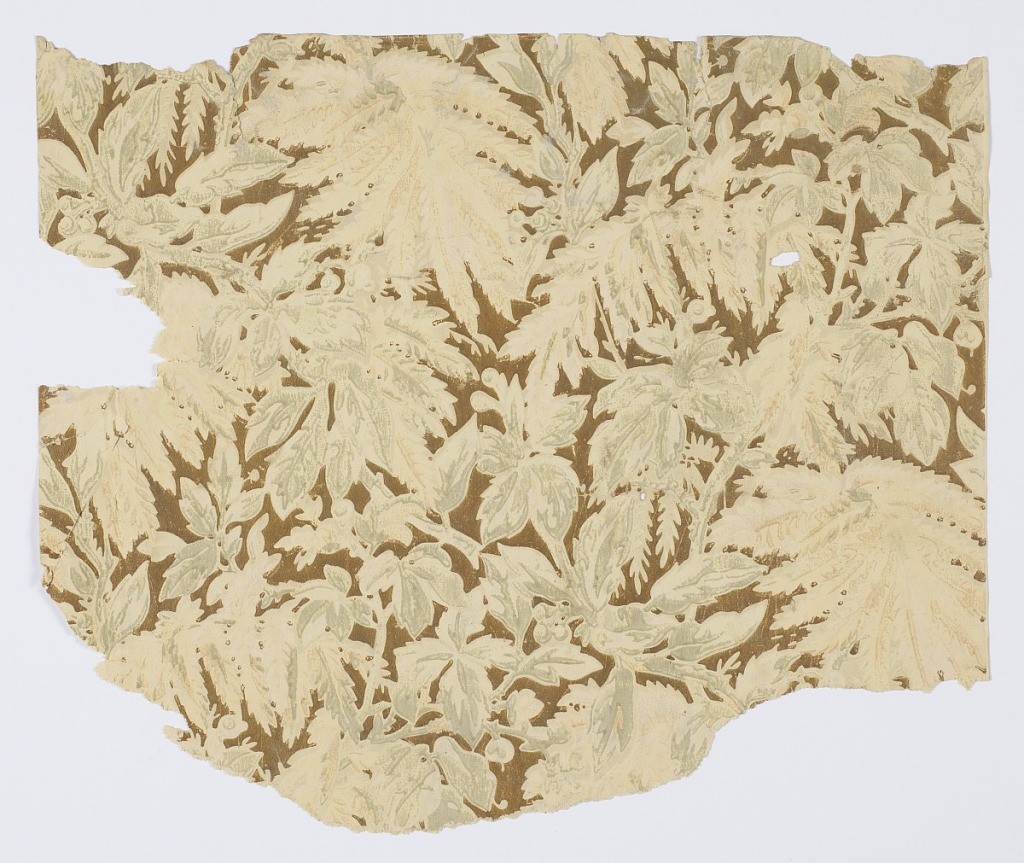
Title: Sidewall - fragment
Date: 1880–1890
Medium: Machine-printed on embossed paper
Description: On embossed metallic gold ground, tangle of foliage in gray and white. Aesthetic style design with dense mix of vining foliage.